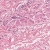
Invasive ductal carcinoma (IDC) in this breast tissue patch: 0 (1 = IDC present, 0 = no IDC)